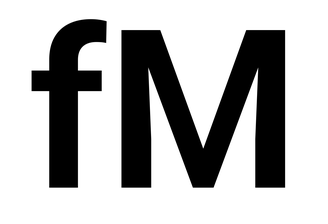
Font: Roboto_SemiBold